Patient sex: M
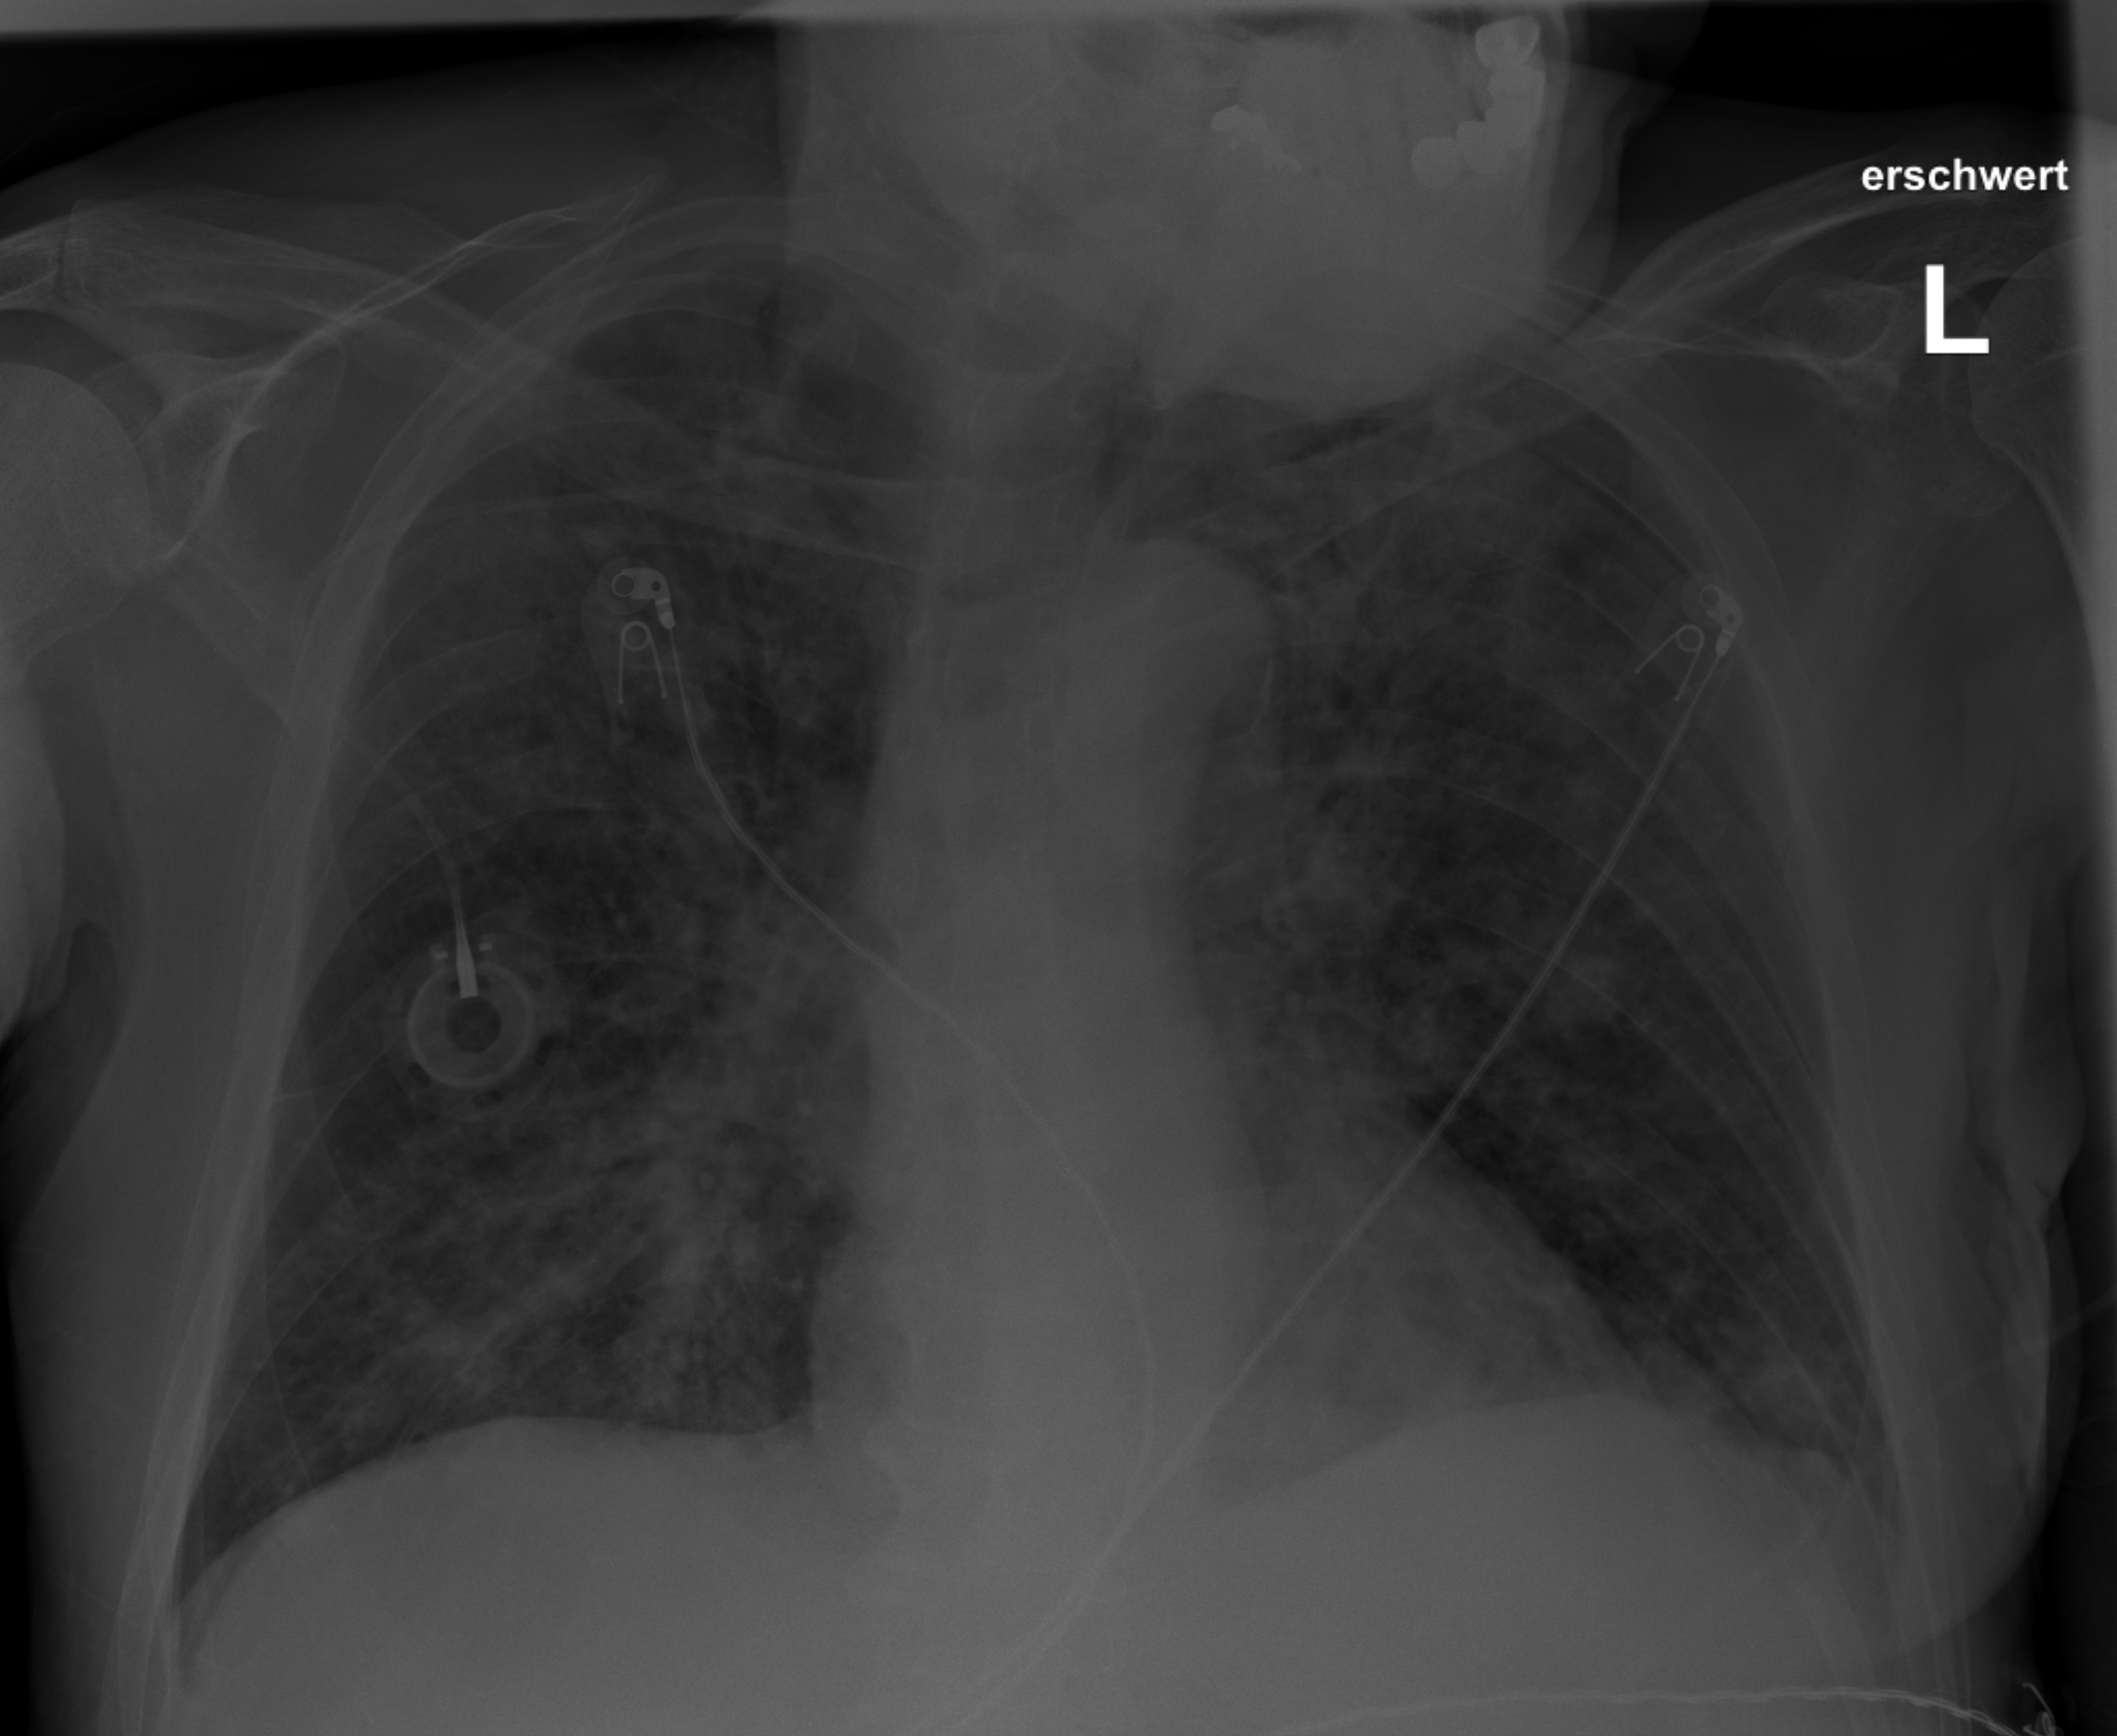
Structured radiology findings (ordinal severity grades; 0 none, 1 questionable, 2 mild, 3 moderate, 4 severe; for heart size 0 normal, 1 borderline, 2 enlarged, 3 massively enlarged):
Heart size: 0
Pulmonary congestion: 2
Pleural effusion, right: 0
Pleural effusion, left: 0
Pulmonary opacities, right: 3
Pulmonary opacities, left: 2
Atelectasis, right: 2
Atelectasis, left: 2